Aerial crown-view tile of a tropical tree (Barro Colorado Island, Panama), acquired 20240813:
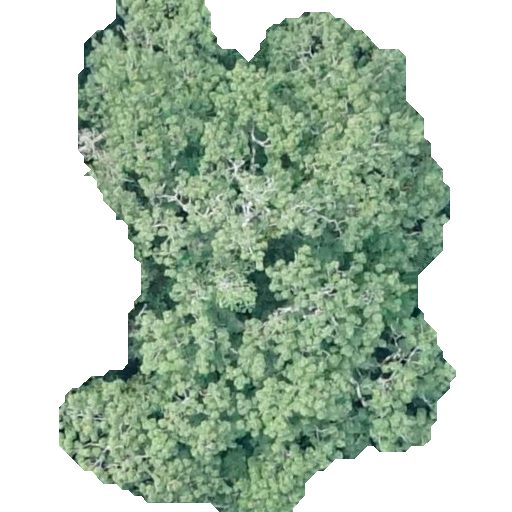
Species: Ceiba pentandra
GBIF accepted scientific name: Ceiba pentandra
Crown area: 232.969 m²